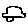
Label: car